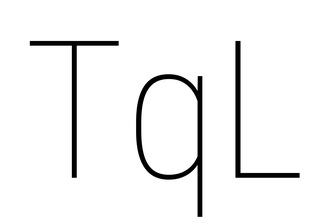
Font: Roboto_Condensed_Thin